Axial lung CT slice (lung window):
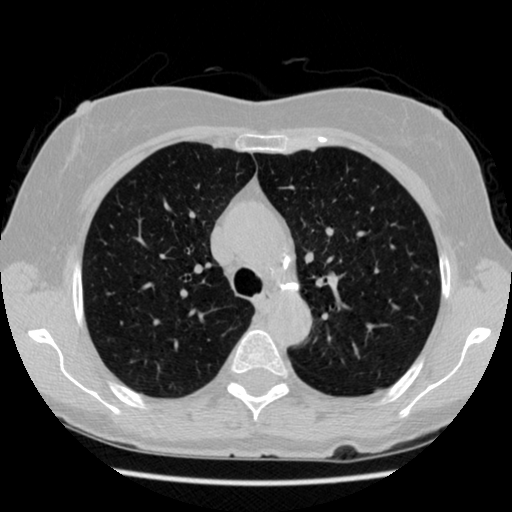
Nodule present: no